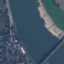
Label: River